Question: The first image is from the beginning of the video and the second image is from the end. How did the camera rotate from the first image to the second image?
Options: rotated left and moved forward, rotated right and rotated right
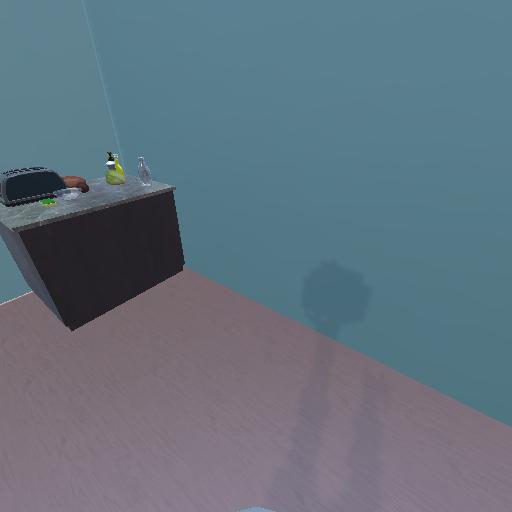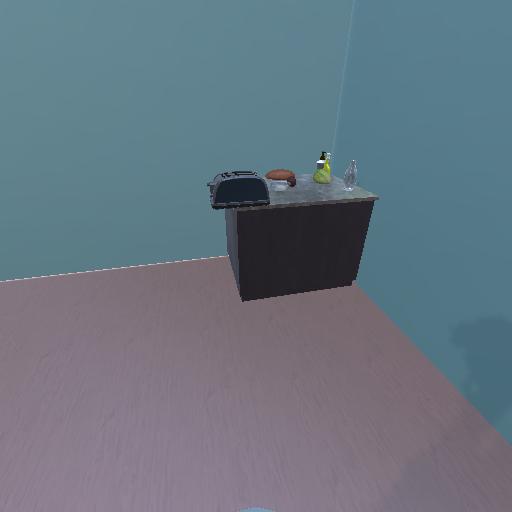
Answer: rotated left and moved forward